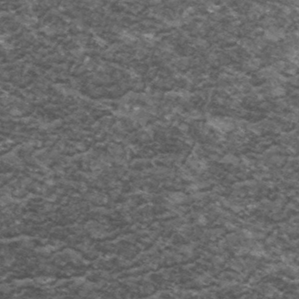
Label: frost